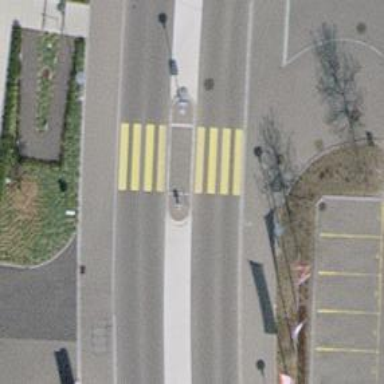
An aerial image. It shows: Crossing on the road.